Field crop: maize
Growth stage: 2
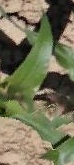
Species: maize